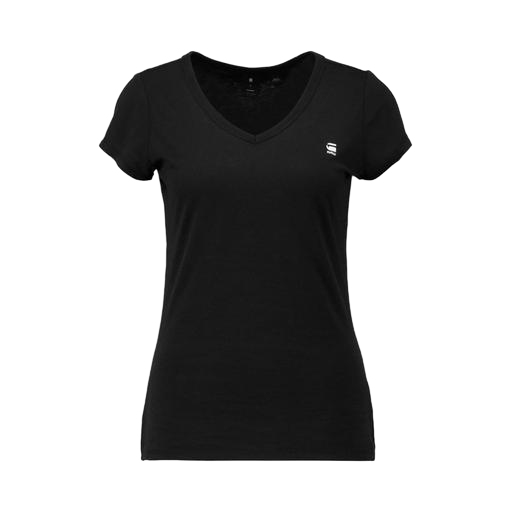
black women's jersey v-neck t-shirt, black solid v-neck tee compare, black women’s ua t-shirt, white background